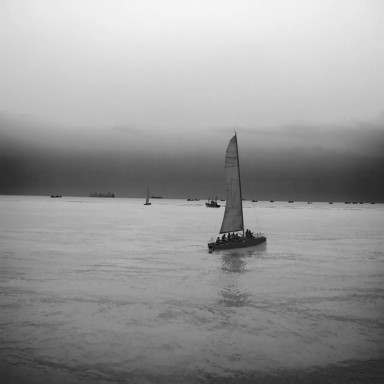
There is a fishing_boat in the infrared image.